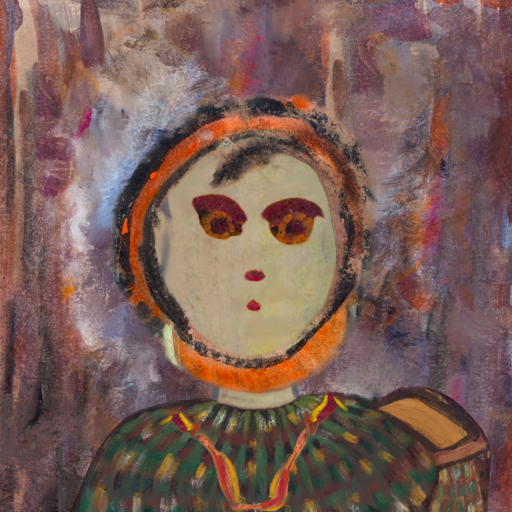
Background: Hypocrite, Head And Neck Front: Hill_Girl, Face Front: Doll, Bust: After_Raid, Hair Front: Childish, Head Accessory: Blank, Second Necklace: Gypsy_Mother_1, Necklace: Blank, Baby: Blank